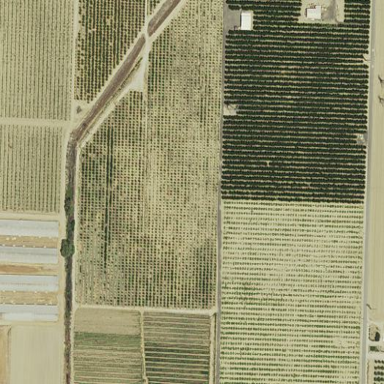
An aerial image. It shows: Orchard planted with peach trees.